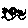
Label: flower